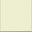
Piece: xx